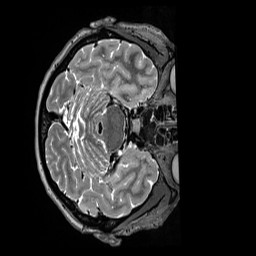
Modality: T2w
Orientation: axial
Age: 59
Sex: female
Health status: ill
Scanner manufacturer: siemens
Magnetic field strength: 3 T
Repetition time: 3.2 s
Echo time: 0.564 s